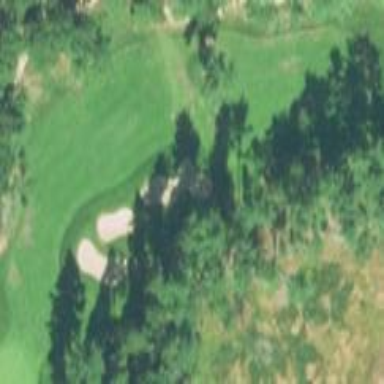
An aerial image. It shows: Grassy area designated as golf fairway.